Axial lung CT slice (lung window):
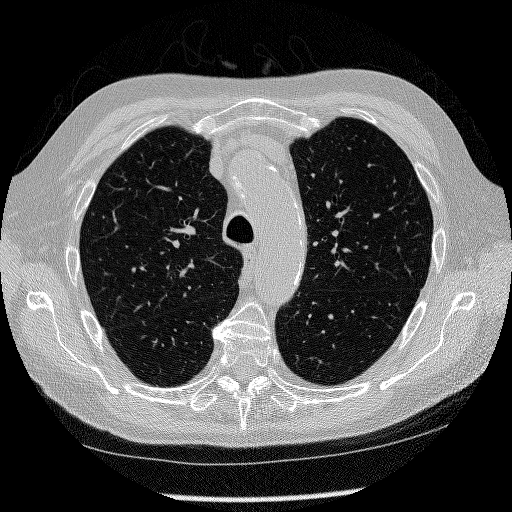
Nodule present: no